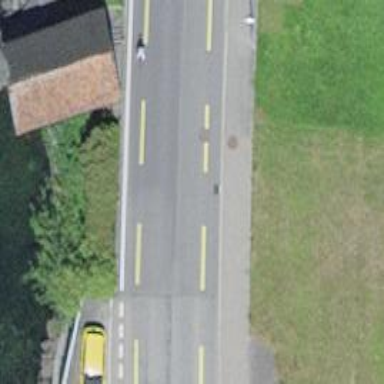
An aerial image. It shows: Primary highway with cycle lanes on both sides.